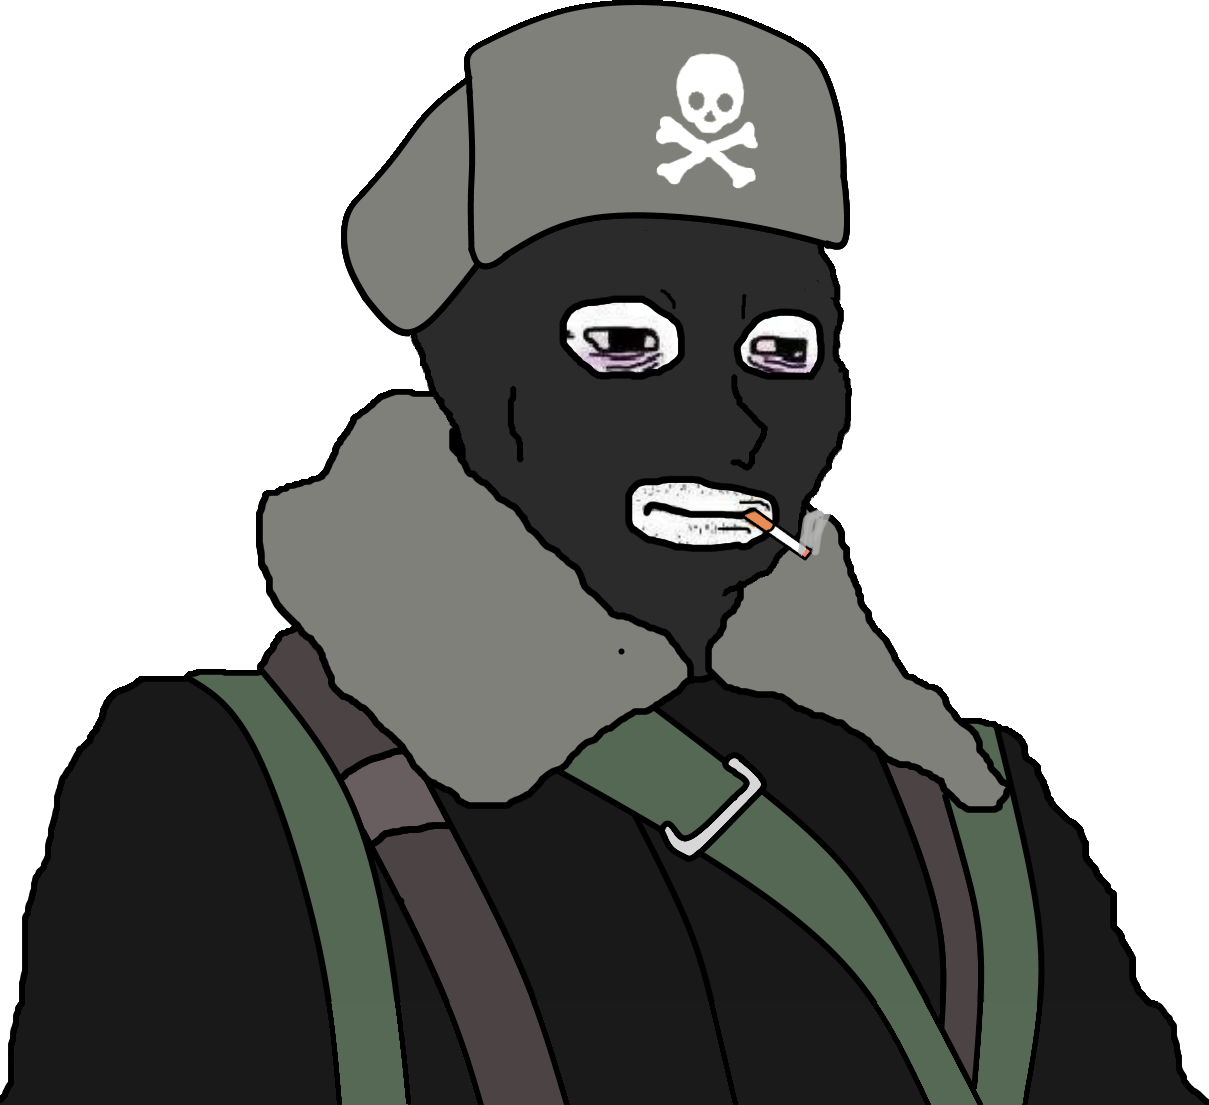
Label: 5_Doomer